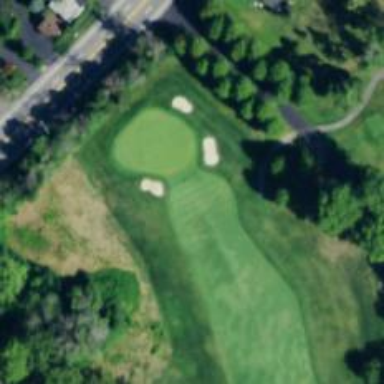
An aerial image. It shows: View of golf hole.